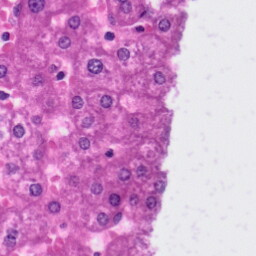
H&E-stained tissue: Liver